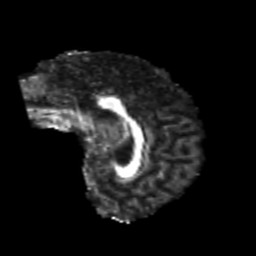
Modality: FA
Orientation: sagittal
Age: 25
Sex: male
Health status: healthy
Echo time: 0.074 s